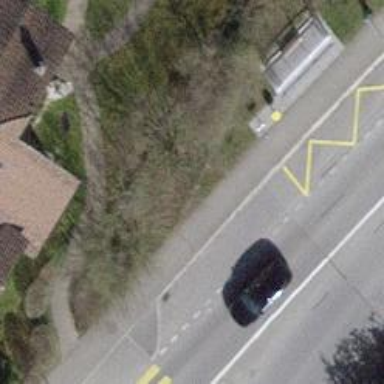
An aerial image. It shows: Platform for public transport. The platform is located by the road.